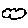
Label: cloud